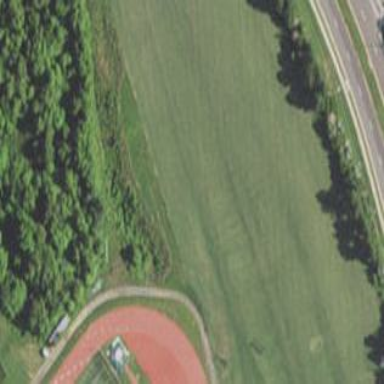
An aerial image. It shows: Soccer pitch for leisureland activities.